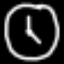
Label: clock